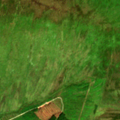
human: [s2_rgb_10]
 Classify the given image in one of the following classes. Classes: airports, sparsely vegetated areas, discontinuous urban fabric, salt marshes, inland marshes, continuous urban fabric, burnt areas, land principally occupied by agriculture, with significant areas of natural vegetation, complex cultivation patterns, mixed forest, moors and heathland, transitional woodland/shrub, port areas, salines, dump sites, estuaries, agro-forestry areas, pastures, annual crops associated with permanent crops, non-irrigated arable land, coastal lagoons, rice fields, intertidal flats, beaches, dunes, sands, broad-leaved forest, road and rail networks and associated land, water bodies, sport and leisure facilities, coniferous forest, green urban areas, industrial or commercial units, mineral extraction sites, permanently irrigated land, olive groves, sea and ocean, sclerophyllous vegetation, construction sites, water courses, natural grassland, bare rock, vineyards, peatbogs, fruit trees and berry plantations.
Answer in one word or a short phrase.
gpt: coniferous forest, natural grassland, moors and heathland, transitional woodland/shrub, peatbogs